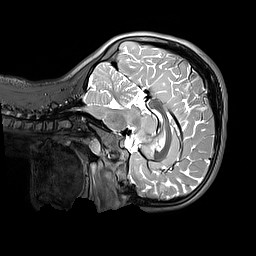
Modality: T2w
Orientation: sagittal
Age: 10
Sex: female
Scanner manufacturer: siemens
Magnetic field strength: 3 T
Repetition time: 3.2 s
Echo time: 0.408 s